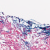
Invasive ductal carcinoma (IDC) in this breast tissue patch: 0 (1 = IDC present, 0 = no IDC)